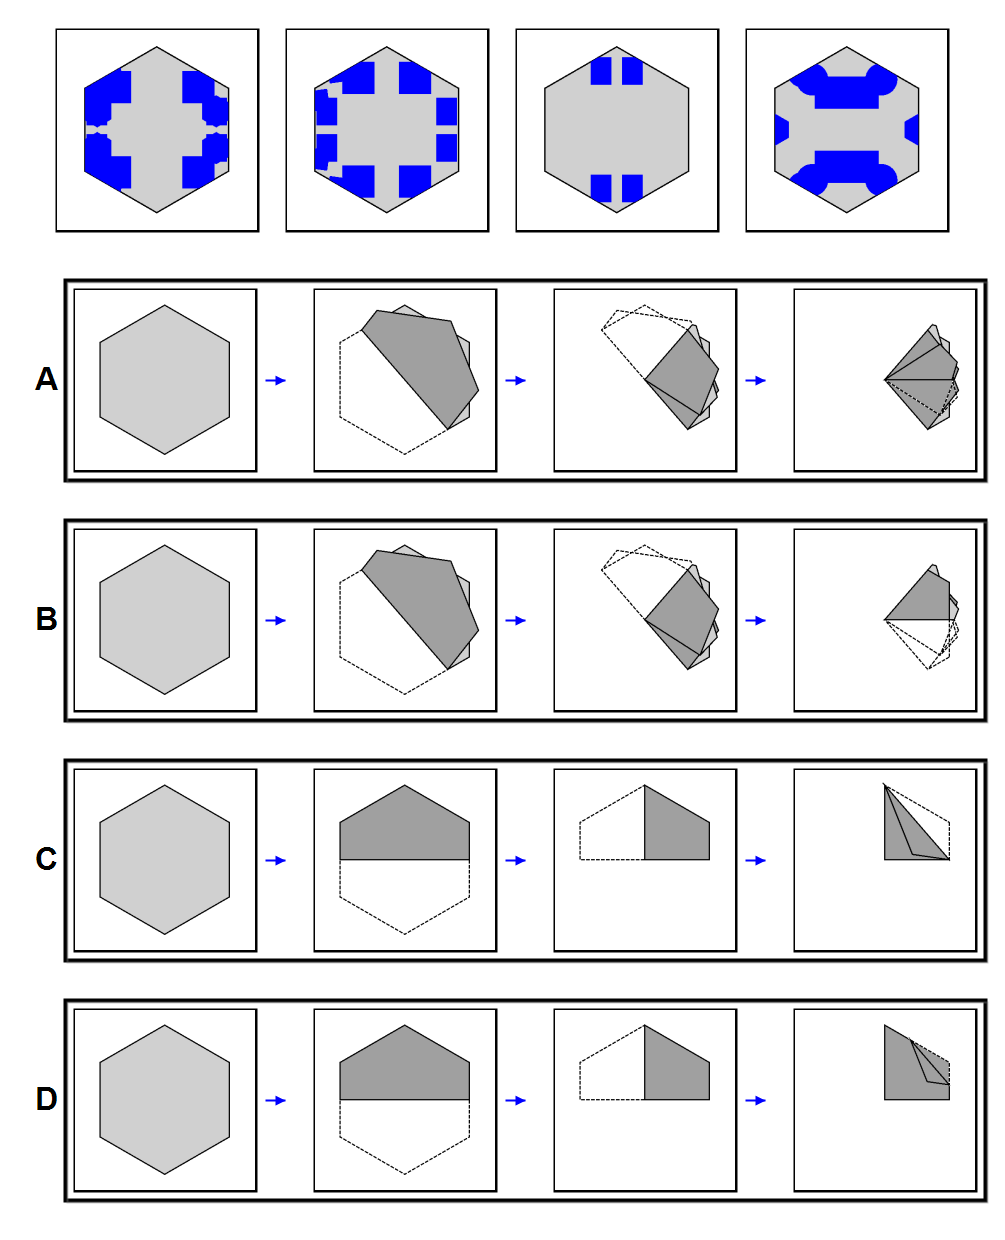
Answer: D